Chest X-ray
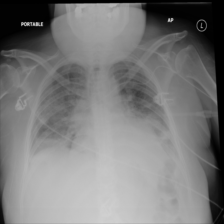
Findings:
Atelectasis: positive
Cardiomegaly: negative
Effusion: negative
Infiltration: positive
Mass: negative
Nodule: negative
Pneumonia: positive
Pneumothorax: negative
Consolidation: negative
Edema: positive
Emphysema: negative
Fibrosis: negative
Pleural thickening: negative
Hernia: negative